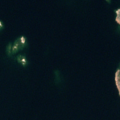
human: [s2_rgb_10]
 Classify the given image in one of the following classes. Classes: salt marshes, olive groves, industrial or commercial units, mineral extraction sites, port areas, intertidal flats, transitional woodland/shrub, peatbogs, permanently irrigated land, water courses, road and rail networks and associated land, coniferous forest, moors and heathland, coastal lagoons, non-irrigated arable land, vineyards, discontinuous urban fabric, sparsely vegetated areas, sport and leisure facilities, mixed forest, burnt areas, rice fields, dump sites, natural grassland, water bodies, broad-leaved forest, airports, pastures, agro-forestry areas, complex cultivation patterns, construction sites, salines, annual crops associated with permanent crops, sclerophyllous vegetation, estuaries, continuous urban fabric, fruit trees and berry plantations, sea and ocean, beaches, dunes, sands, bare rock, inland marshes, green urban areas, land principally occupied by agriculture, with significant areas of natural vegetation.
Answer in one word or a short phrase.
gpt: sea and ocean